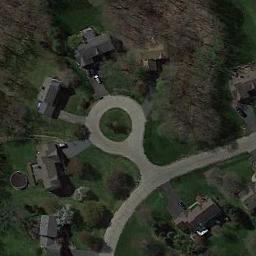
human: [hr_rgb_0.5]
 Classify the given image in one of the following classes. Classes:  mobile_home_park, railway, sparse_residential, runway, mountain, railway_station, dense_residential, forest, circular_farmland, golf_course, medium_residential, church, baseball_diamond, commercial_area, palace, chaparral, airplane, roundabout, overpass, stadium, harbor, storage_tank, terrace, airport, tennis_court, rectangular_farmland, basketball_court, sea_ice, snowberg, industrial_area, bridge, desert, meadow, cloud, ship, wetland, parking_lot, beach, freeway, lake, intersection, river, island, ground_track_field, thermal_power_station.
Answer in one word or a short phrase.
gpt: medium_residential